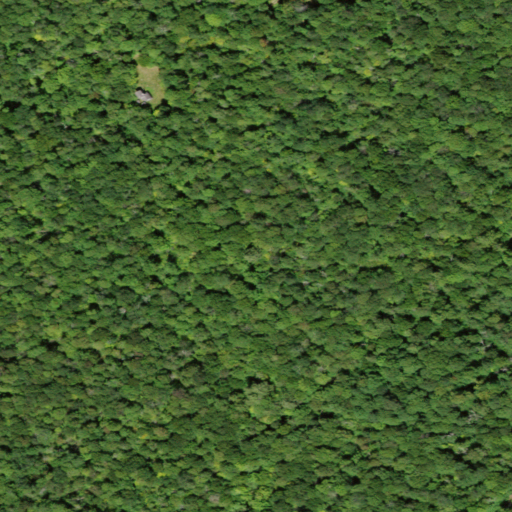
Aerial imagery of valley in New York named Youngs Hollow containing deciduous forest and mixed forest